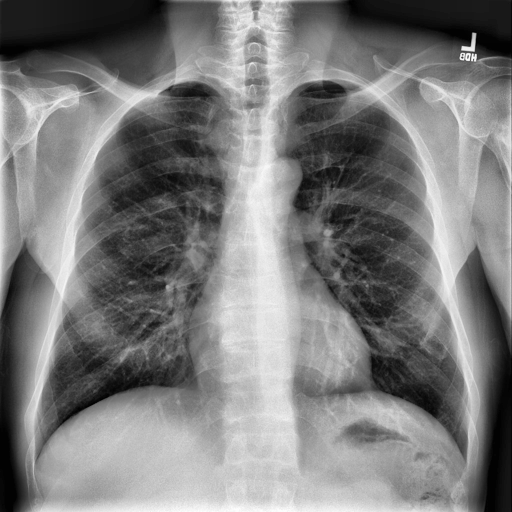
Finding: NORMAL